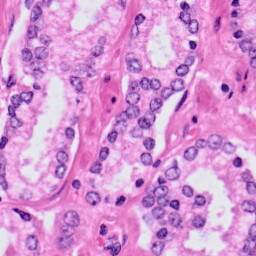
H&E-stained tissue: Prostate